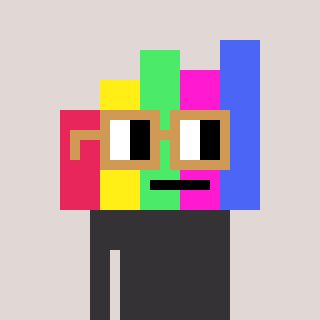
a pixel art character with square brown glasses, a bar chart-shaped head and a grayscale-colored body on a warm background